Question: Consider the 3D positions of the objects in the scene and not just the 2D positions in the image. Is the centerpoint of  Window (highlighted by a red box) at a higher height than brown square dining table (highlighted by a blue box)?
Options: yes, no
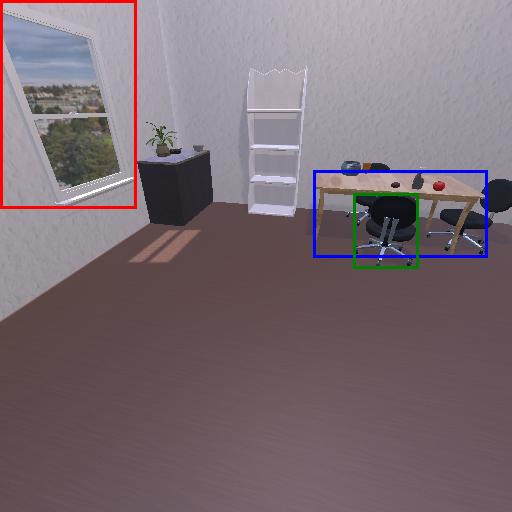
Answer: yes